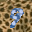
Label: 9